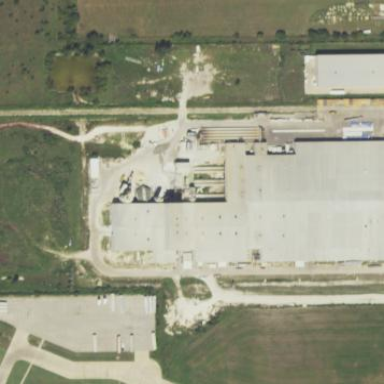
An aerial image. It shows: Industrial building.